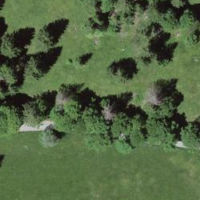
EUNIS habitat code: 23
Species observed at this site:
Primula veris